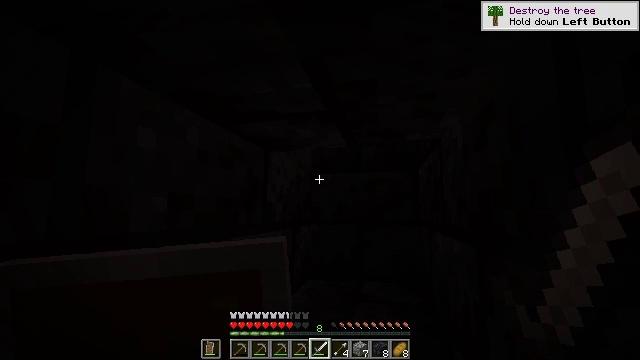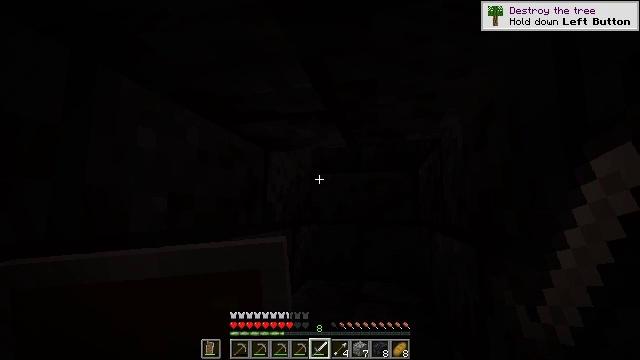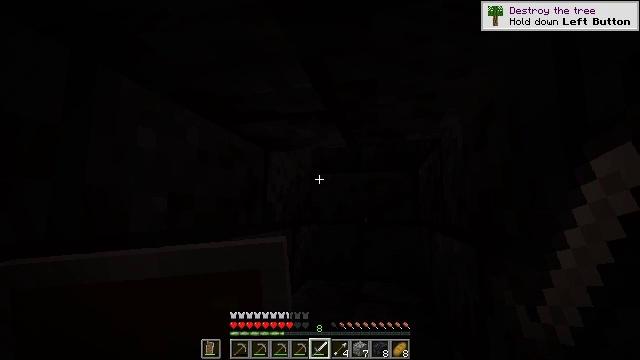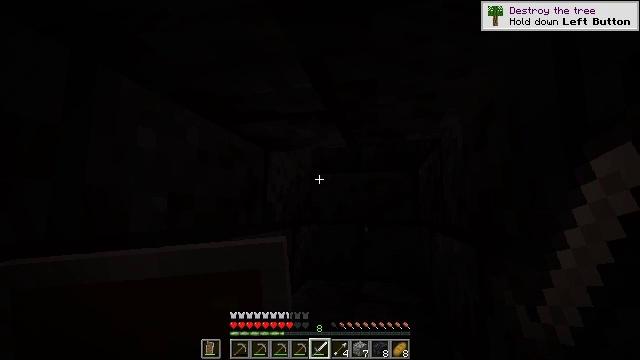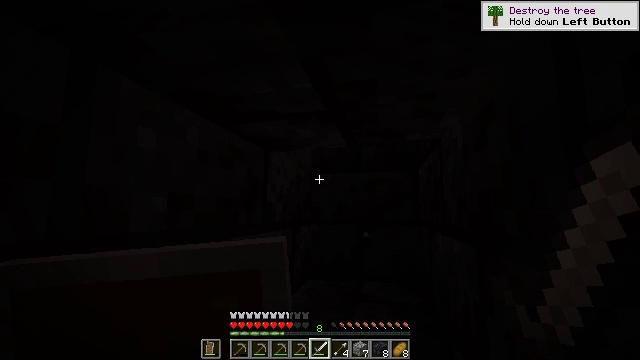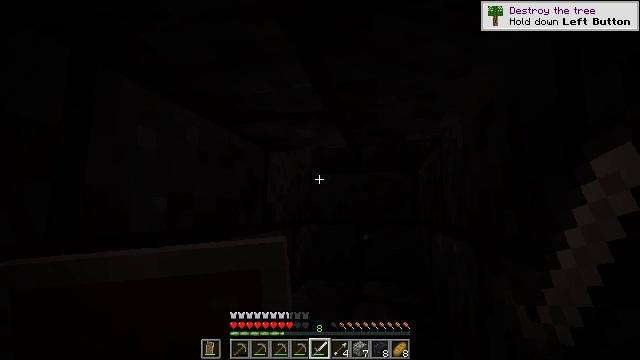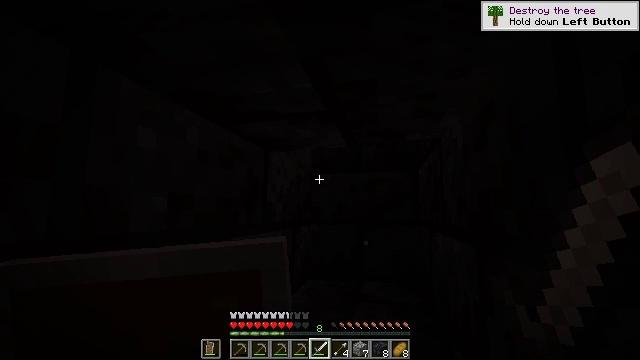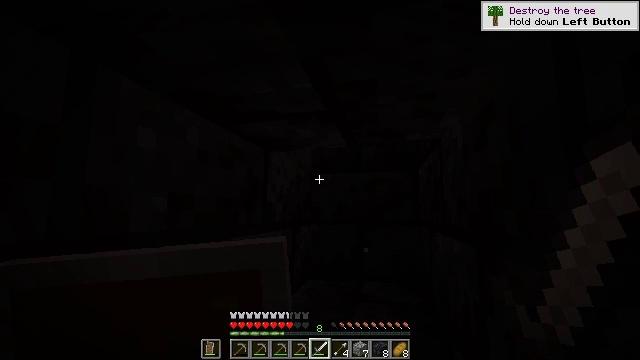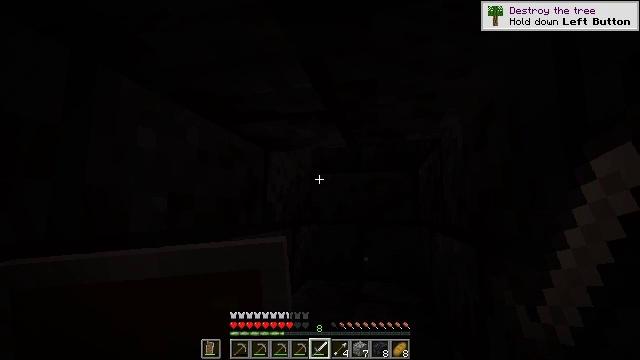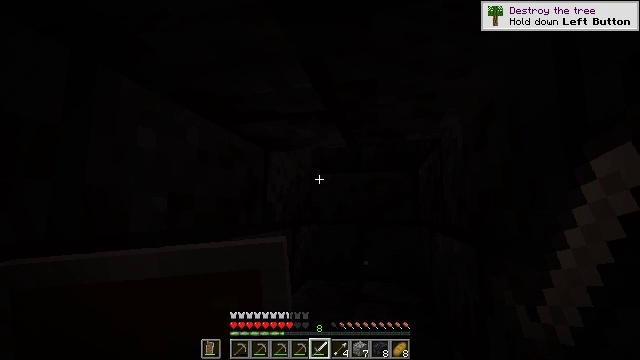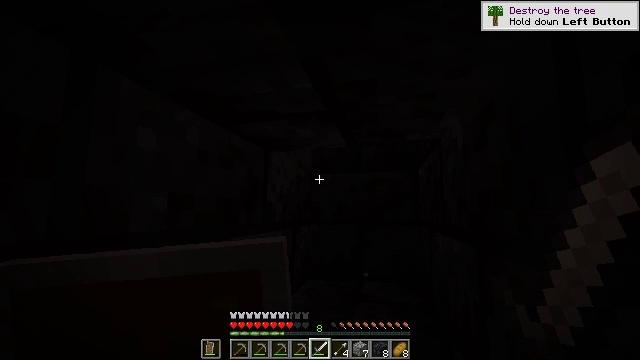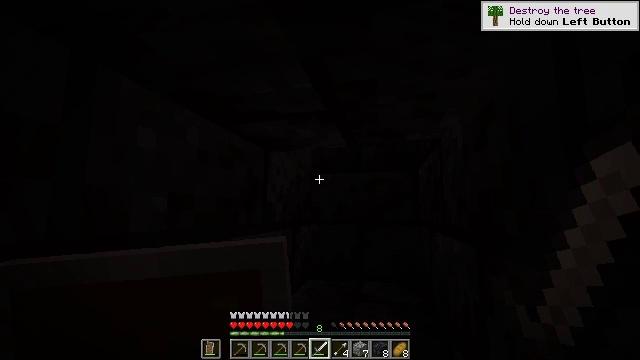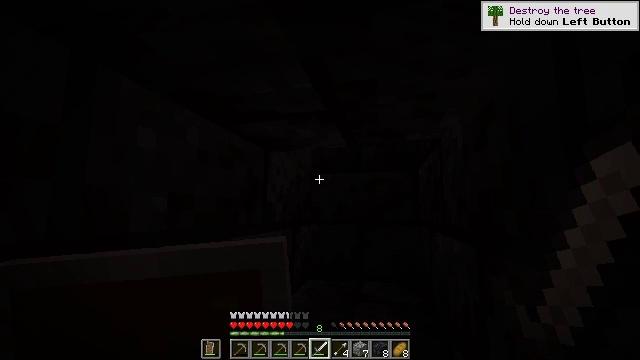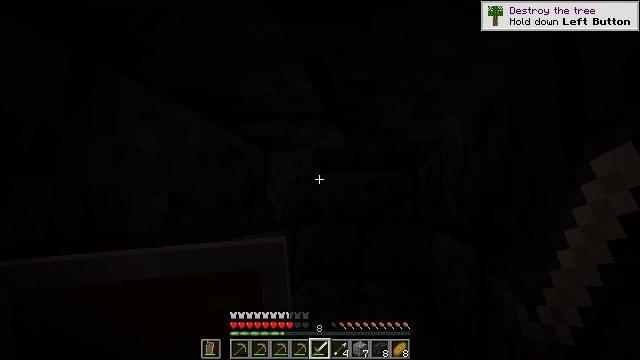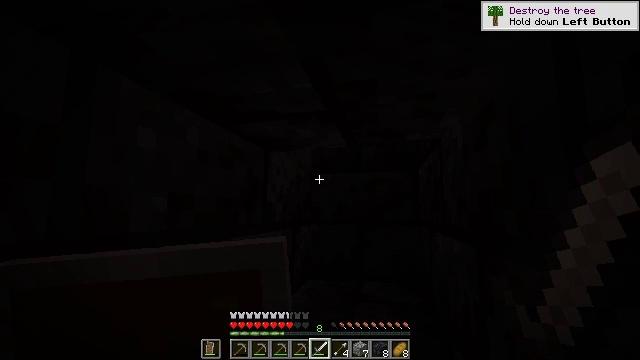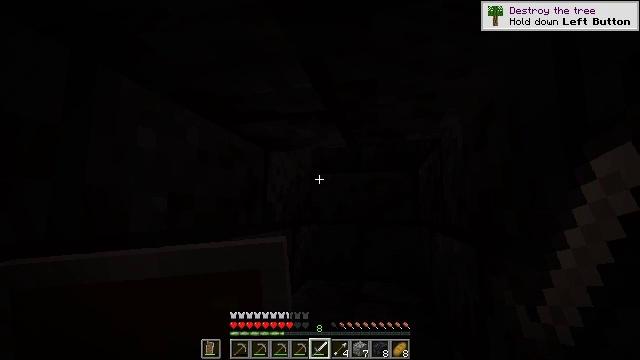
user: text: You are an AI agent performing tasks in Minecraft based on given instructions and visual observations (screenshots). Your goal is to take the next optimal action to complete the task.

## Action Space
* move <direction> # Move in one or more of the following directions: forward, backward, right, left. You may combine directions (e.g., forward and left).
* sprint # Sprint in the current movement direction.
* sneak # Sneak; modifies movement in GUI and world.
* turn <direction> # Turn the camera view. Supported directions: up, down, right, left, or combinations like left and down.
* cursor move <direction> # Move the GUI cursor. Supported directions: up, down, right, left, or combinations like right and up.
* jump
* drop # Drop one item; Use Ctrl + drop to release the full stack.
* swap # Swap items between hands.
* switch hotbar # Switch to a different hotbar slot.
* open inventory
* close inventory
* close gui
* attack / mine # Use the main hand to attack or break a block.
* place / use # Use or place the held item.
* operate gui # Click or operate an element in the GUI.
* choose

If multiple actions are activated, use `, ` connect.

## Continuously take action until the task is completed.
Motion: motion action
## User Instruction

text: Collect polished blackstone brick stairs.
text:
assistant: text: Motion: no_op
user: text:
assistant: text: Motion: no_op
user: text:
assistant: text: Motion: no_op
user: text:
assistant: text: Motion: no_op
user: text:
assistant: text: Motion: no_op
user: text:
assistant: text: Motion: no_op
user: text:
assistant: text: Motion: no_op
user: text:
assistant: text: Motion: no_op
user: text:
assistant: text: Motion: no_op
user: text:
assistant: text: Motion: no_op
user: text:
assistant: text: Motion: no_op
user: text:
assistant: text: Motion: no_op
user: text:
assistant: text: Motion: no_op
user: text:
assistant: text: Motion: no_op
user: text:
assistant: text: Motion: no_op
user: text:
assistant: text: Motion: no_op
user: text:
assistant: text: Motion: no_op
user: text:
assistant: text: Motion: no_op
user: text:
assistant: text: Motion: no_op
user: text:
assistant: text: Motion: no_op
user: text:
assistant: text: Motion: no_op
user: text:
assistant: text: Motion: no_op
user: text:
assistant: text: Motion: no_op
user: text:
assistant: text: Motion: no_op
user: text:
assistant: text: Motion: no_op
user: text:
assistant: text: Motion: no_op
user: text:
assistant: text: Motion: no_op
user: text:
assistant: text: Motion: no_op
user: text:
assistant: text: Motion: no_op
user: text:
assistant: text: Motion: no_op